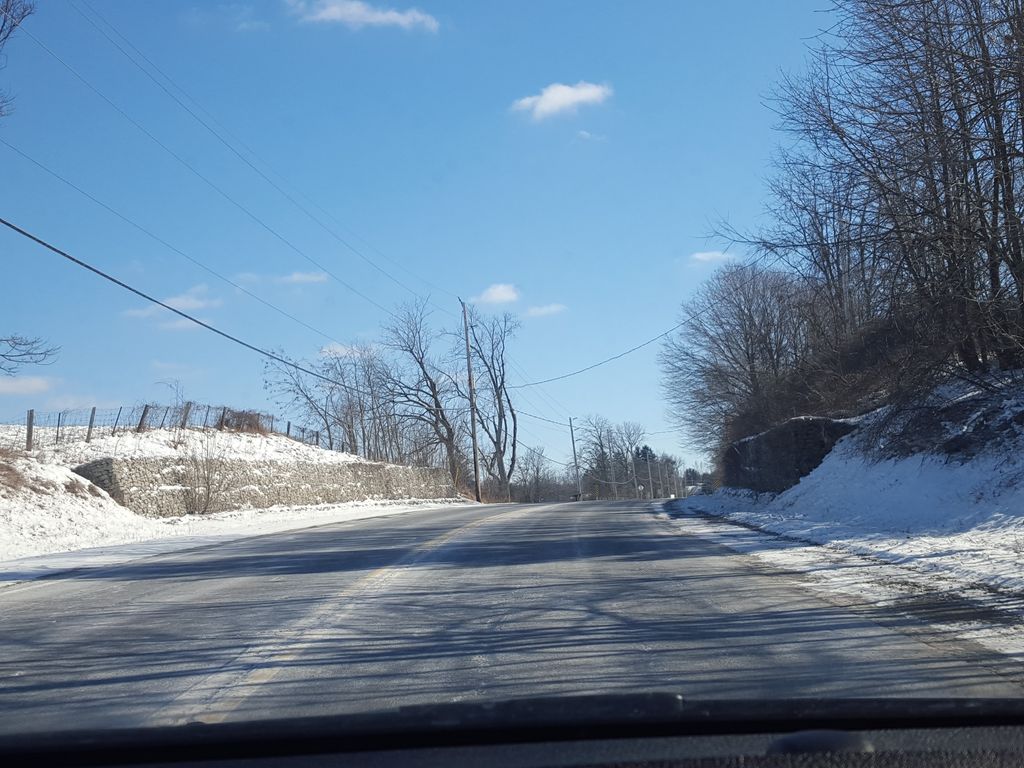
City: hamilton